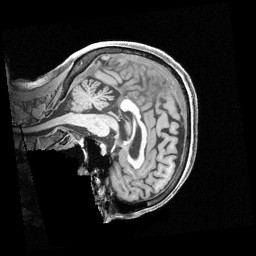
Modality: T1w
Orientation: sagittal
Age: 70
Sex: female
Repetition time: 2.4 s
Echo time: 0.00222 s